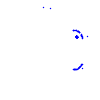
Particle: kaon